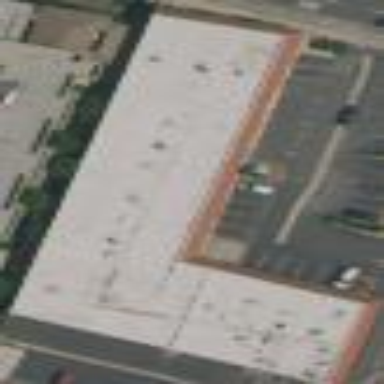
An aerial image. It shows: Retail building.